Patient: sex M, age 67
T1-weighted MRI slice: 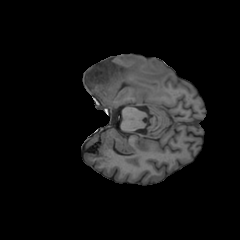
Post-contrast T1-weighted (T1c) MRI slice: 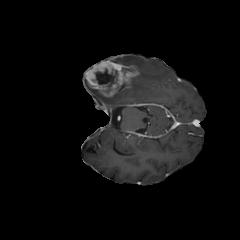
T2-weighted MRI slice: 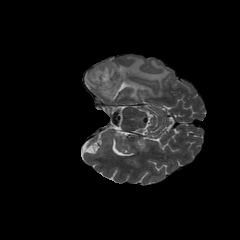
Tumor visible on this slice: yes
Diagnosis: Glioblastoma, IDH-wildtype
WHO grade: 4